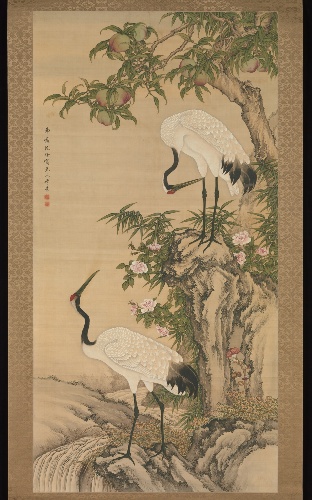
Title: 清   沈銓   月季桃鶴圖   軸|Cranes, peach tree, and China rose
Artist: Shen Quan
Artist bio: Chinese, 1682–after 1762
Date: 18th century
Object type: Hanging scroll
Classification: Paintings
Medium: Hanging scroll; ink and color on silk
Culture: China
Period: Qing dynasty (1644–1911)
Dimensions: Image: 78 1/4 x 39 3/4 in. (198.8 x 101 cm)
Overall with mounting: 97 3/4 x 48 1/8 in. (248.3 x 122.2 cm)
Overall with knobs: 97 3/4 x 51 1/8 in. (248.3 x 129.9 cm)
Department: Asian Art
Credit line: The Harry G. C. Packard Collection of Asian Art, Gift of Harry G. C. Packard, and Purchase, Fletcher, Rogers, Harris Brisbane Dick, and Louis V. Bell Funds, Joseph Pulitzer Bequest, and The Annenberg Fund Inc. Gift, 1975
Accession year: 1975
Repository: Metropolitan Museum of Art, New York, NY
Tags: Roses|Cranes|Peaches|Trees